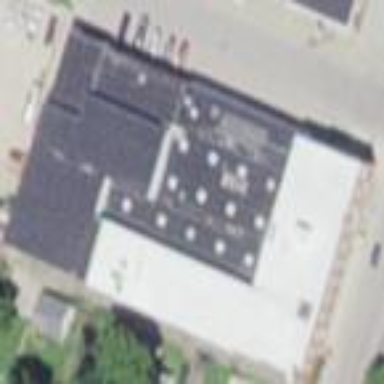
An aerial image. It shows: Warehouse building.